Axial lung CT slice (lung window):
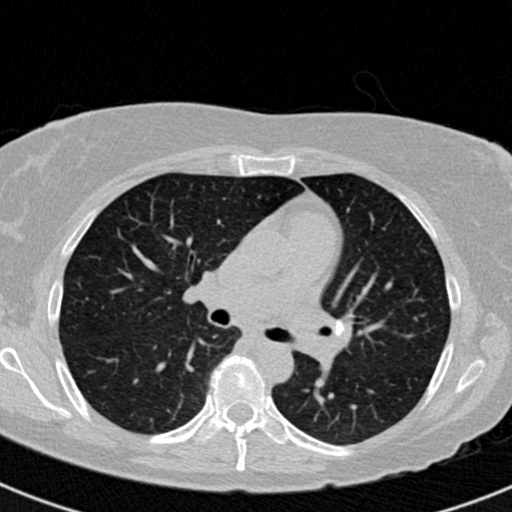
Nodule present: no